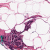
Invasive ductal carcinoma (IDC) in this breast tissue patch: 0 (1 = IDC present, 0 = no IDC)